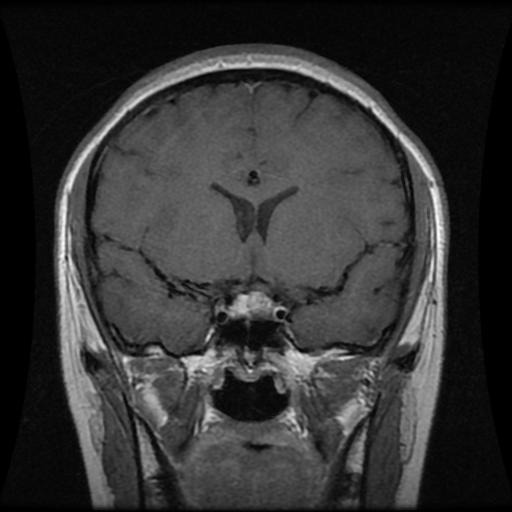
Label: pituitary